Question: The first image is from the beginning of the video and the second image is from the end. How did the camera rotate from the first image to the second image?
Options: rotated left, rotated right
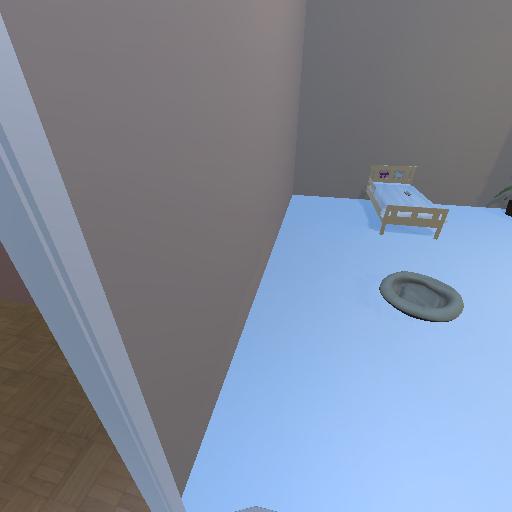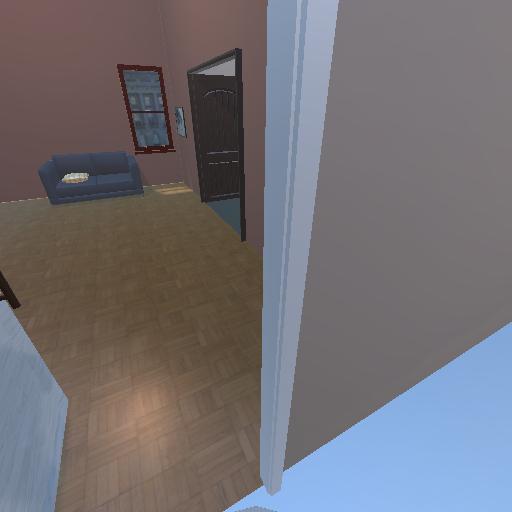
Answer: rotated left